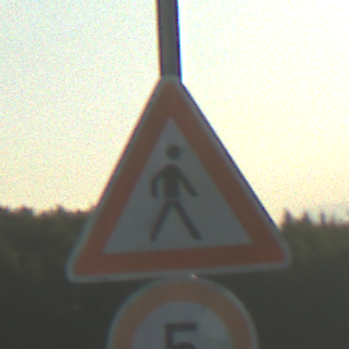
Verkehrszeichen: FussgaengerLinks
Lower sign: Geschwindigkeit5
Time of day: MorningAfternoon
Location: Outdoor (Nature)
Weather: Clear
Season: NotSpecified
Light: Natural